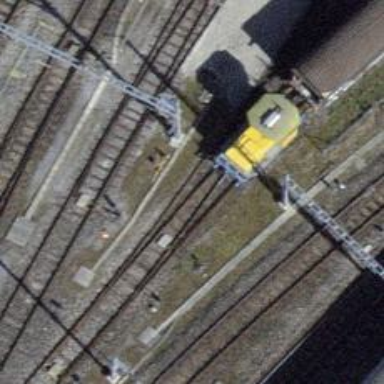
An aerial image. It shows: Railway switch.